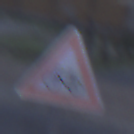
Verkehrszeichen: RadverkehrRechts
Umgebung: Outdoor, Urban
Tageszeit: SunriseSunset
Wetter: Overcast
Licht: Natural
Jahreszeit: NotSpecified
Kontrast: LowContrast